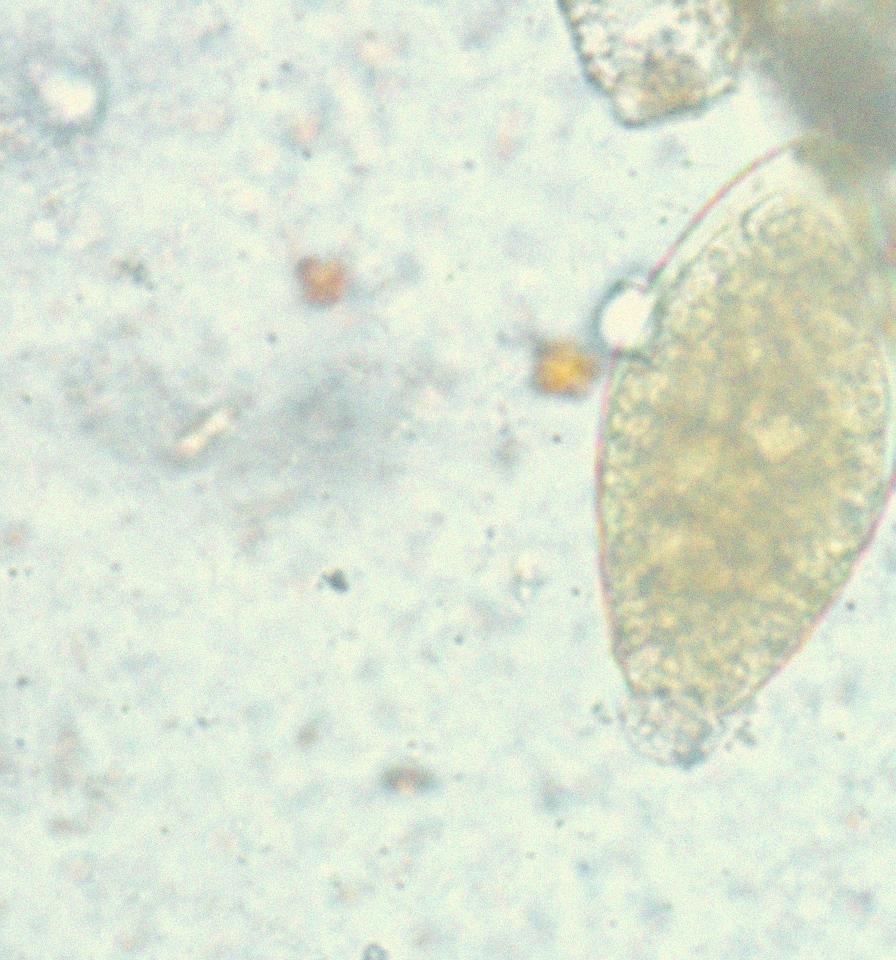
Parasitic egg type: Fasciolopsis buski